Question: Was just looking around <URL> and the example that they had given was:
> '''
dump(document.location);
// Prints a string like
// "http://www.example.com/juicybits.html" to the console
'''
So I open up my console and type in 'dump(document.location)' and all I keep getting is 'dump is not defined'. I even tried 'window.dump(document.location)'.
I then proceeded to look at the API for dump on MDN <URL> but it seemed like I was using it properly.
I also tried it in Firefox - but still kept getting 'undefined' So I then tried enabling it with 'window.dump.enabled' - but that didn't do anything for me either.
Here is a screen cap of my Mozilla console:

What could I be missing here?
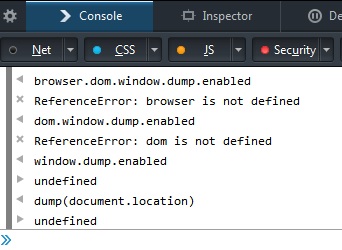
Answer: It says right in the docs you link to (emphasis mine):
> A common use of 'dump()' is to debug JavaScript. 'dump()'. If the -console option was not specified then the output goes to stderr. 'dump()' Output can be sent to the Browser Console using 'console.log()'. Privileged code can also use 'Components.utils.reportError' and 'nsIConsoleService' to log messages to the Error Console/Browser Console.
You can't enable it and have it do something other than what it says it'll do, you need to look in the correct place for output, which isn't the browser console, rather where the docs say.
You call it from the console, and . It returns 'undefined', just like 'console.log'.
Type in 'dump':
'''
[16:40:57.545] dump
[16:40:57.547] [object Function]
'''
It's defined.